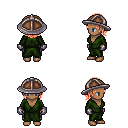
a pixel art fantasy rpg character, female body template, human, dark skin, green robe, metal pants, red long bangs hairstyle, chain helm, metal gloves, four views (front, back, left, right), 2x2 character sprite sheet, small pixel art, hard edges, no anti-aliasing